Question: Anyone got a clue how to handle following issue:
I have a 'Layout' with background 'drawable' like grey border, then I add 'padding' of the border 'width' to 'Layout.
Child 'Layout' has background 'drawable' representing a 'selector', when pressed its darker gray (see image) and when not pressed its little bit lighter.
How to get rid of that sharp edge in the picture, I can't add margin to child 'Layout', because the pressed state must fill totally the child 'Layout'.

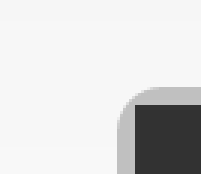
Answer: It seems that the only solution here is to add the margin and suck it, or adjust the background drawables to have rounded corners as well.